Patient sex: M
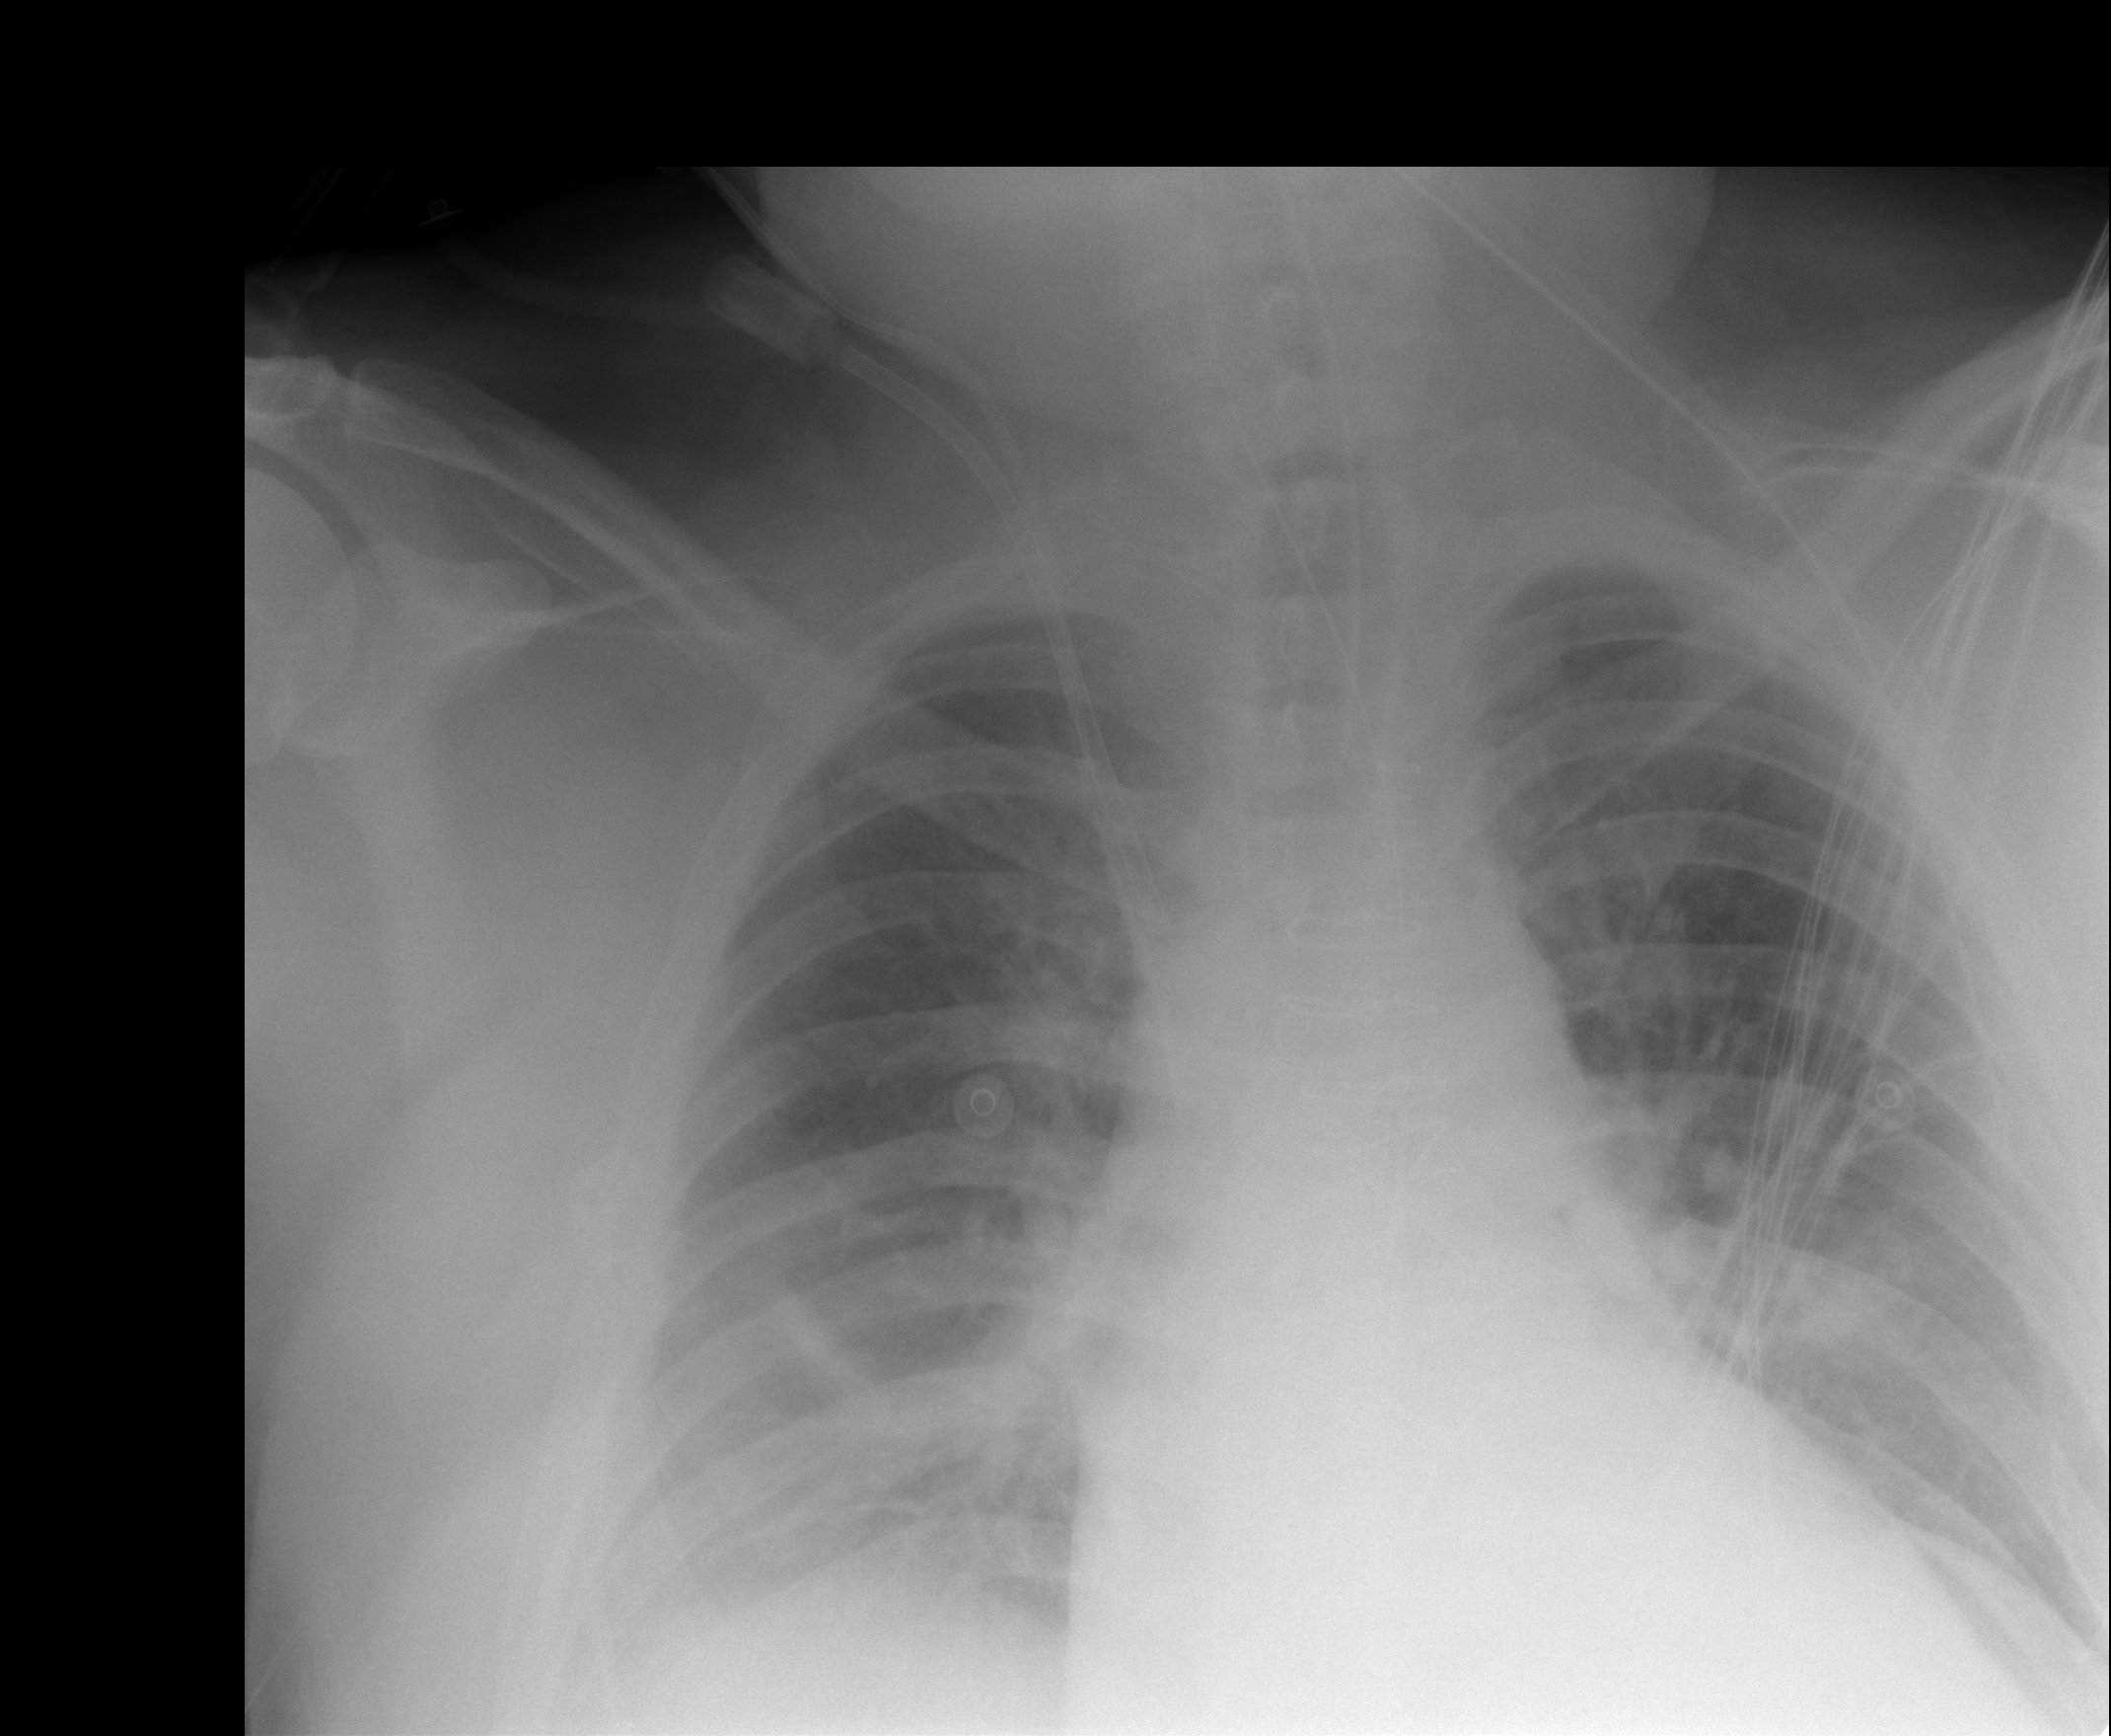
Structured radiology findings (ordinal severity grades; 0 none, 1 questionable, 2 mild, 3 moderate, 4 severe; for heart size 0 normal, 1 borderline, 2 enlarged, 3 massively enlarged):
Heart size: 2
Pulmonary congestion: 2
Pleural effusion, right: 2
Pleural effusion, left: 0
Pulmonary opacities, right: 0
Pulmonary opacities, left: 0
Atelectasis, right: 2
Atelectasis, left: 0